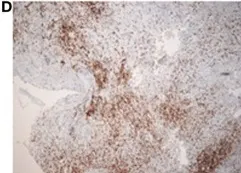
Pituitary gland serial sections from a representative area of the patient's pituitary biopsy. Pituitary gland serial sections from a representative area of the patient's pituitary biopsy, showing the most relevant immune-histopathological findings. Note the germinal center consisting of CD20+ B cells and peripheral CD3+ T cells (classified as T lymphocytes). Both CD4+ (helper) and CD8+ (cytotoxic) lymphocytes were found, as well as abundant macrophages (CD68+). T-regulatory cells were present in germinal centers and in the periphery (Foxp3+ and PD1+). Interleukin (IL)-17 staining was found not only in infiltrating lymphocytes but also in cells of pituitary origin in both hypophysitis and normal pituitary (data not shown). CD3. Sections. Are shown as 10x.
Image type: pathology (immunostaining)